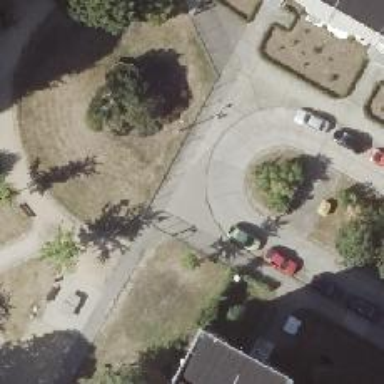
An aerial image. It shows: Concrete sidewalk that functions as footway.